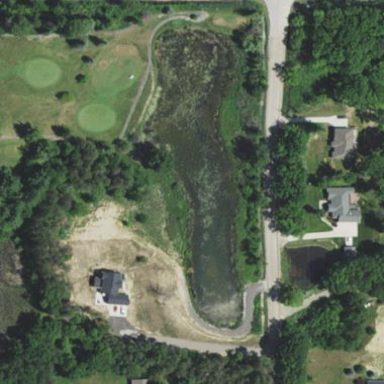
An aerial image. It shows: Scenic view of water hazard on golf course. The natural water feature adds beauty to the landscape.